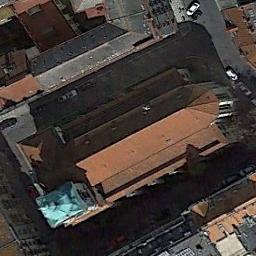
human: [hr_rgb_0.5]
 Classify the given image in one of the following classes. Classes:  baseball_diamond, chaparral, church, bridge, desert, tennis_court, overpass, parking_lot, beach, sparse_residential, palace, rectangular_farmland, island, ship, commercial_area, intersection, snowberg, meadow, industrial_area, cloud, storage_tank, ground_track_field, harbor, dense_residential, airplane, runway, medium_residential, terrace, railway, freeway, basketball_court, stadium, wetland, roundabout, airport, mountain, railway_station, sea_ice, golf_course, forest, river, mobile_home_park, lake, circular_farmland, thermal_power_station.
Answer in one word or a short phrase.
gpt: church